Question: Sample console output from nodejs, I could access,
'''
error.code
error.errno
error.sqlState
error.index
'''
but how to access this string where it says "'Column 'name' cannot be null'

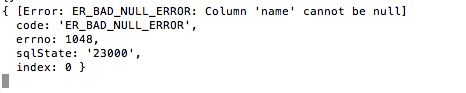
Answer: To get a printable message, you can use
'''
error.toString();
'''
Or to get the actual message,
'''
error.message;
'''
<URL>